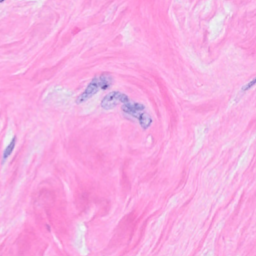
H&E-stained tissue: Breast